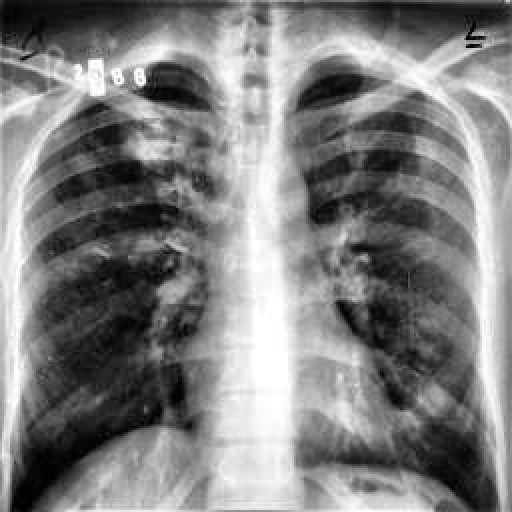
Finding: TUBERCULOSIS